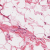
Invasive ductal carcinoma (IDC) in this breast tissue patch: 0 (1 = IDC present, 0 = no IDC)